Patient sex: F
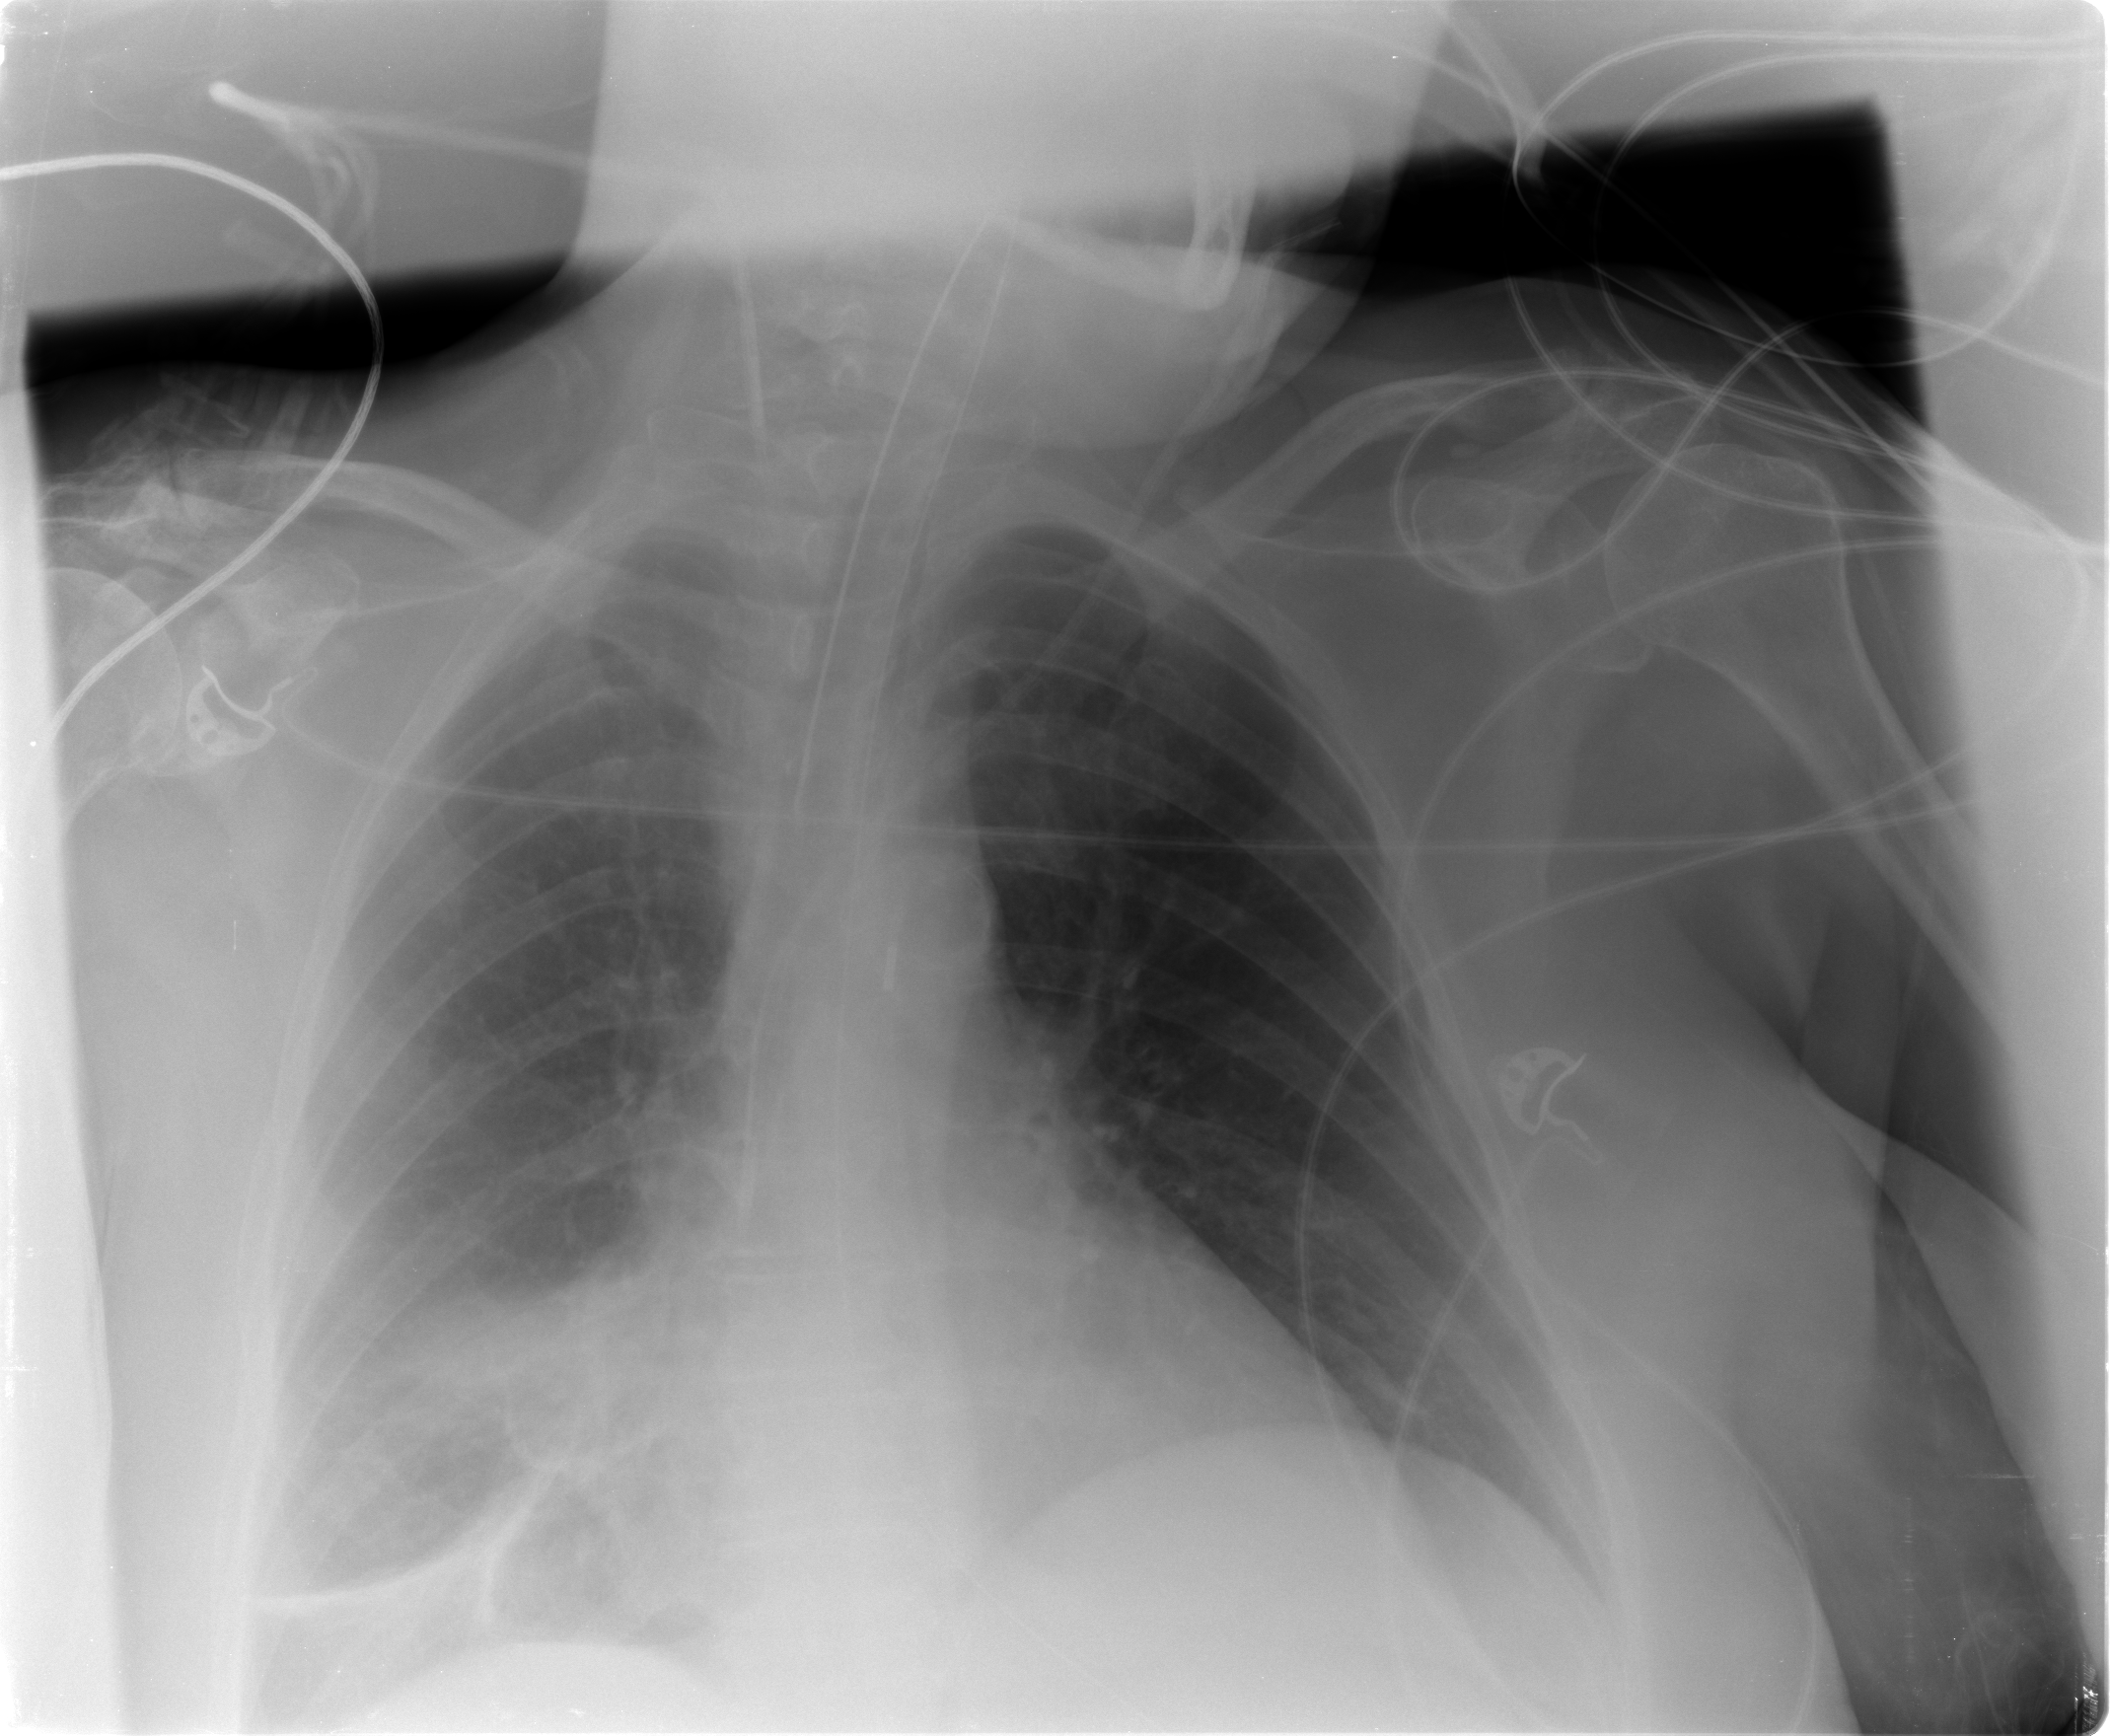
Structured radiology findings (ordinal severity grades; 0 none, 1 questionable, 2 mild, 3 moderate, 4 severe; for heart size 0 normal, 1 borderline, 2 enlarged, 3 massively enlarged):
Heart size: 0
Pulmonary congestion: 2
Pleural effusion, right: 1
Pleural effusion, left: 0
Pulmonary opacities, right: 1
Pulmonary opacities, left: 0
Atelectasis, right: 3
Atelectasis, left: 1